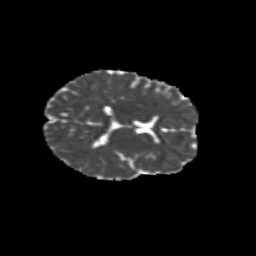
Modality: MD
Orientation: axial
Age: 8
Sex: male
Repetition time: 9.512 s
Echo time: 0.089 s